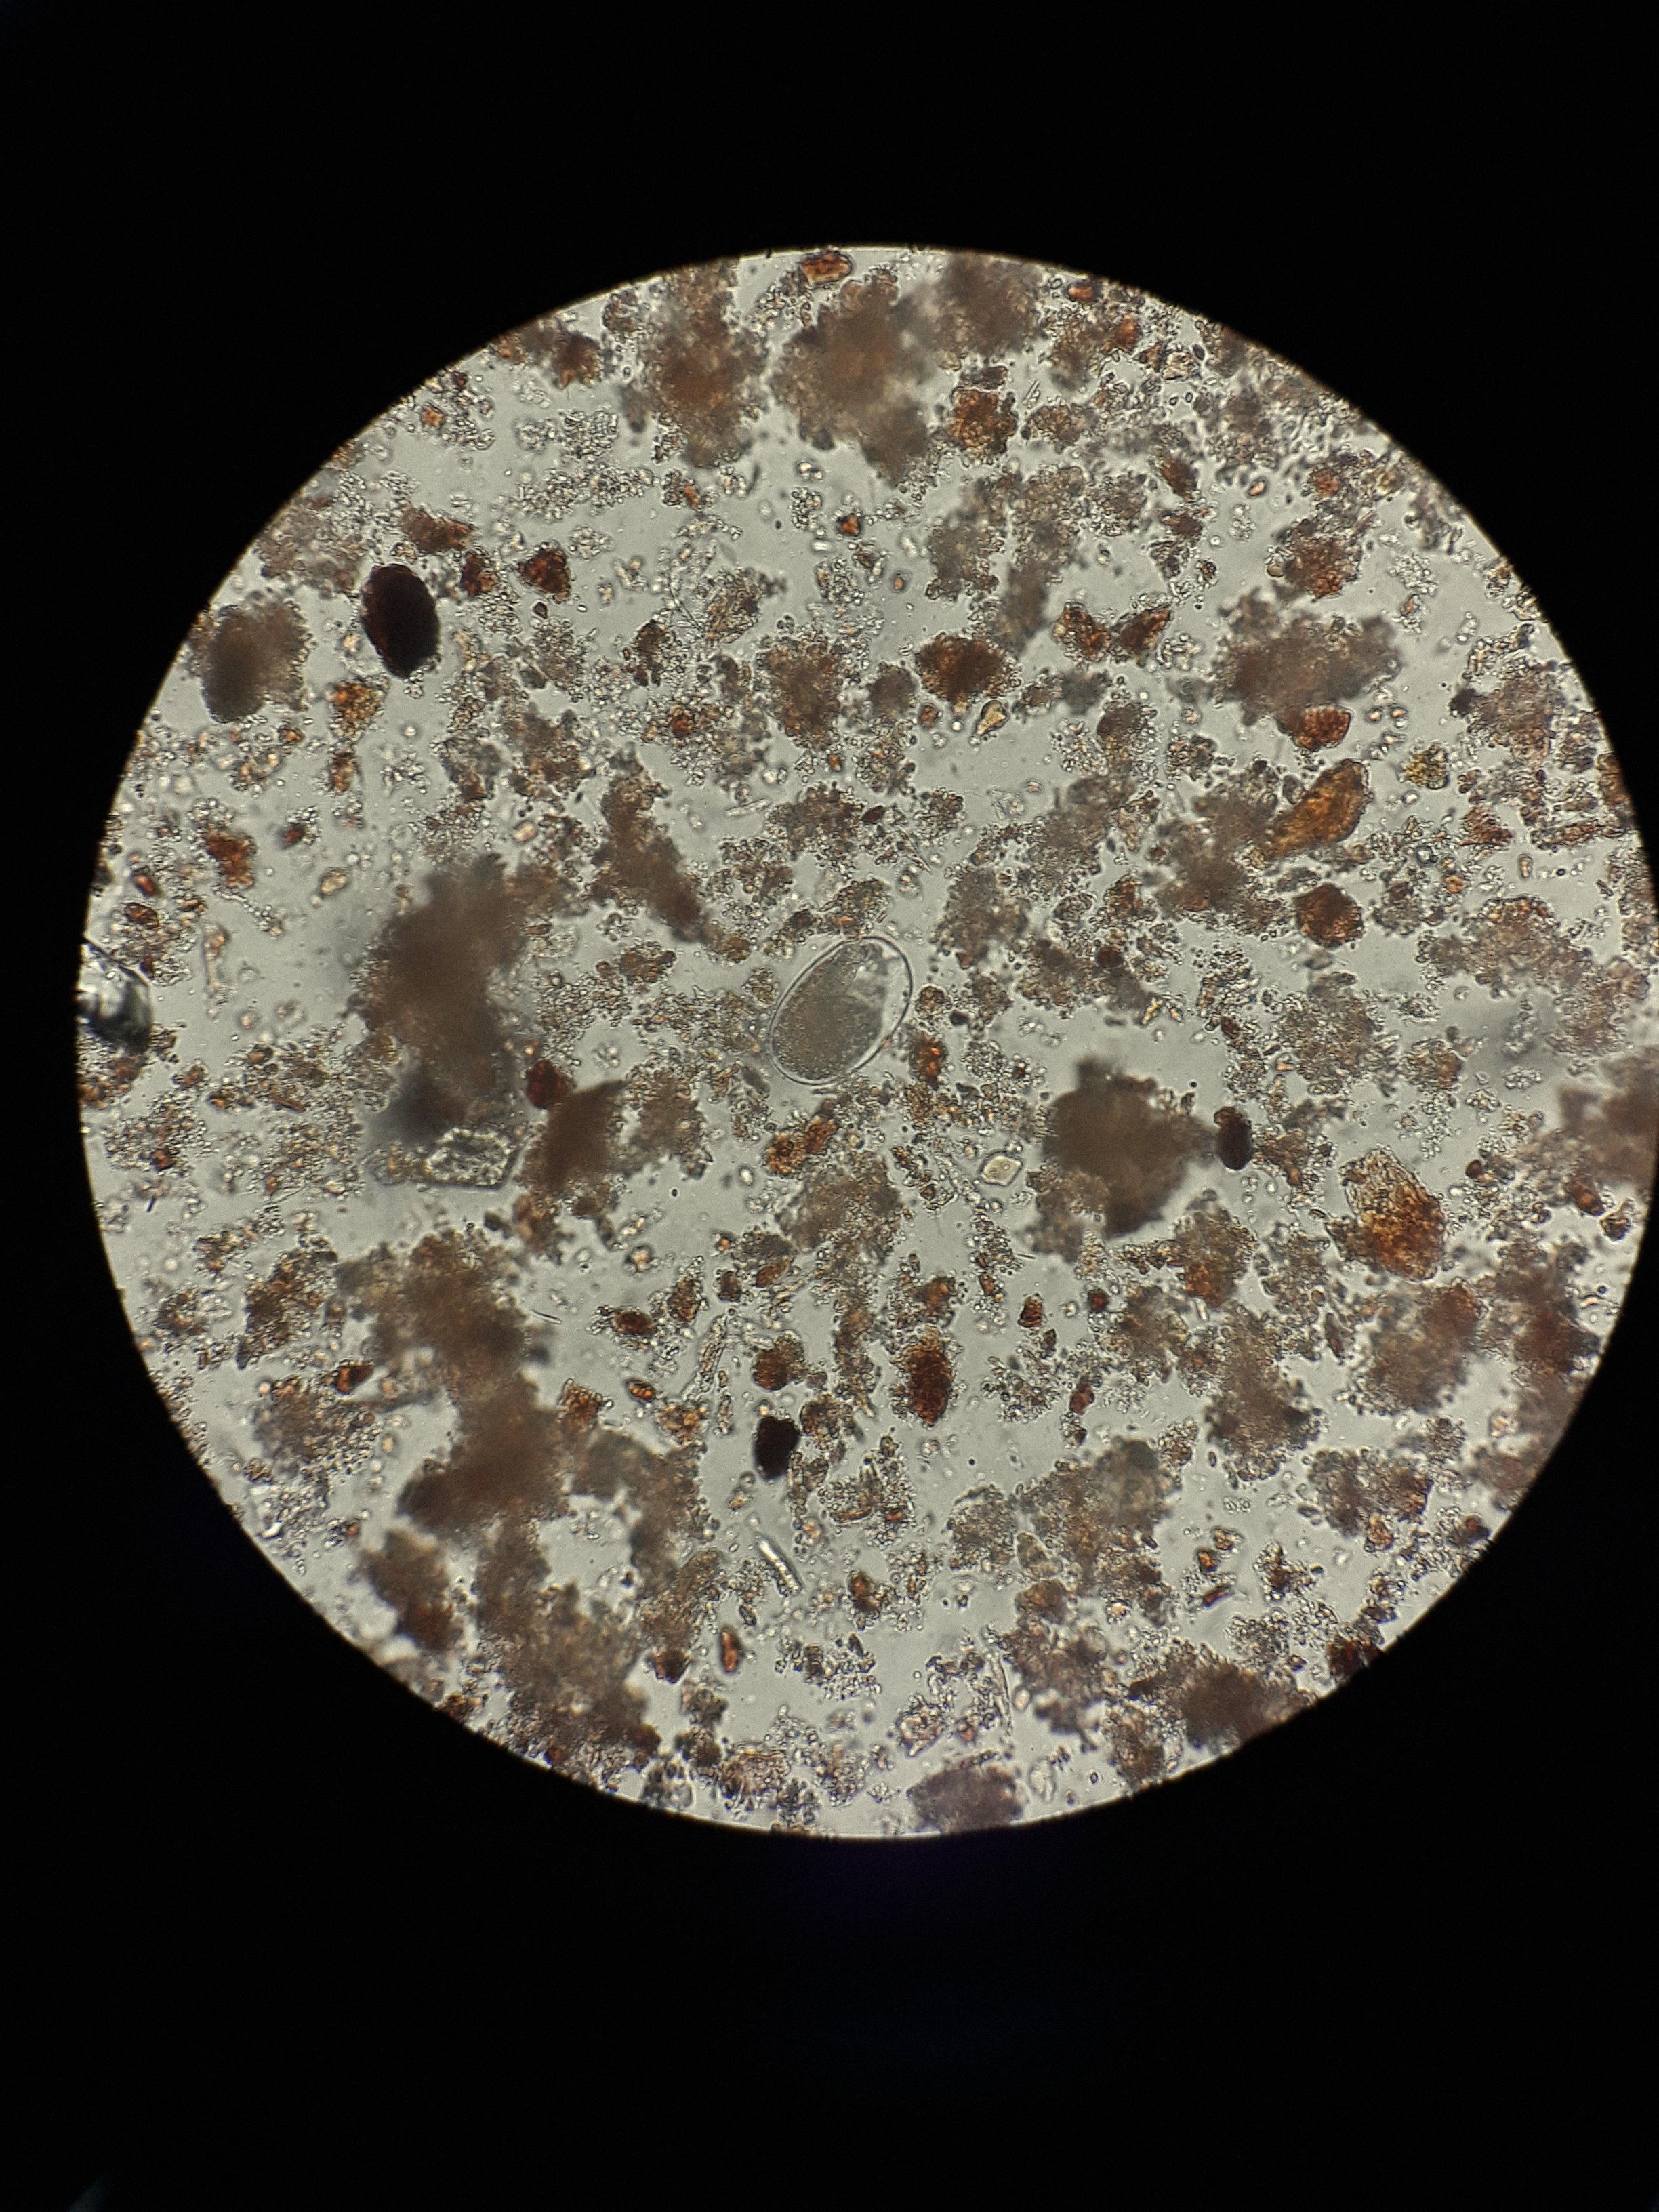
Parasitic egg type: Hookworm egg